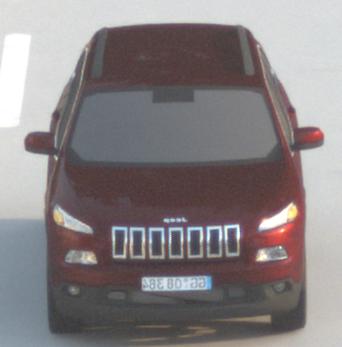
Make: Jeep
Model: Cherokee 3.2 V6 Pentastar
Detailed model: Cherokee (KL)
Model produced from: 2014/07
Model produced until: 2015/07
Doors: 5
Color: red
Road condition: dry road
Daytime: sunrise or sunset
Contrast: medium contrast